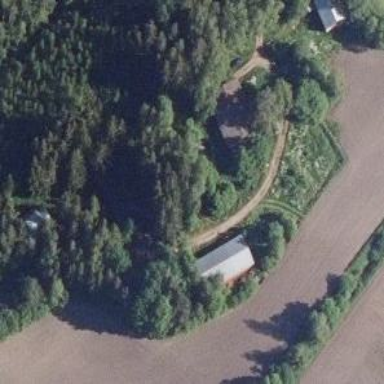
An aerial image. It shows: Farm.